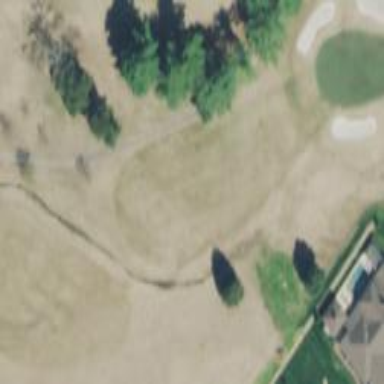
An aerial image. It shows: Grassy area designated as golf fairway.